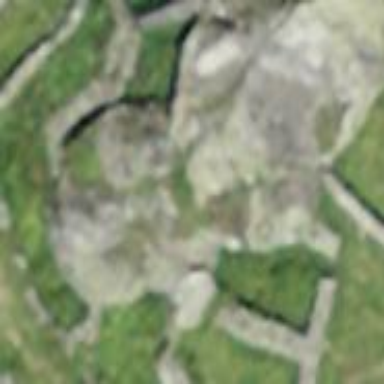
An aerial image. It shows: Natural rock formation.